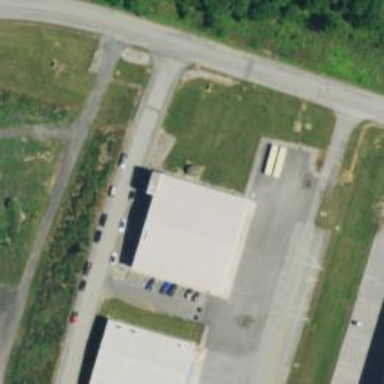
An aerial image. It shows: Hangar located at airport.